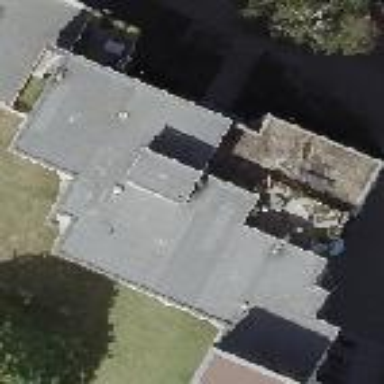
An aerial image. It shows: Apartment building with flat roof.